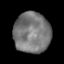
Tissue: lung
Cell type: Myeloid cells
Senescence score: 0.6057
Nuclear area (px): 1449
Mean DAPI intensity: 120.994